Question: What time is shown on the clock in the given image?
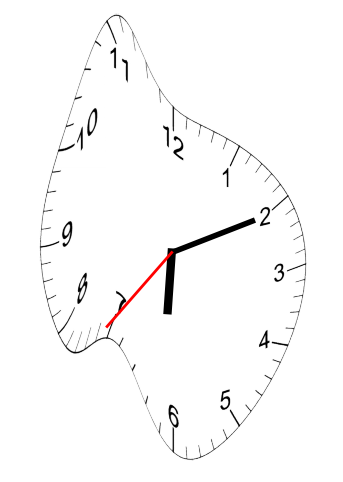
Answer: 06:10:36